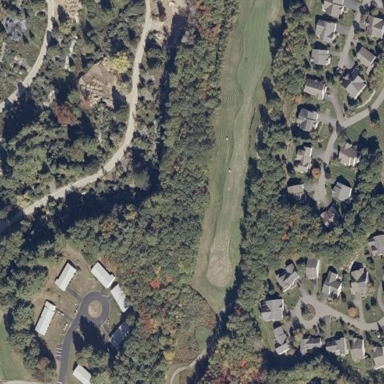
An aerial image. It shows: Golf course.